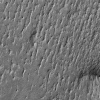
Atmospheric dust classification: not_dusty